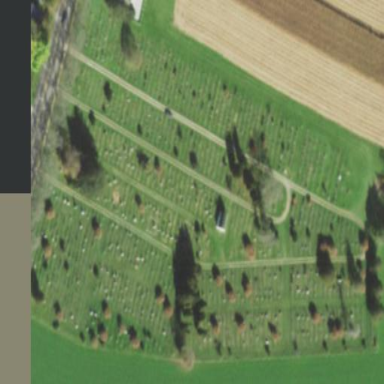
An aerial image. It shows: Cemetery with graves.